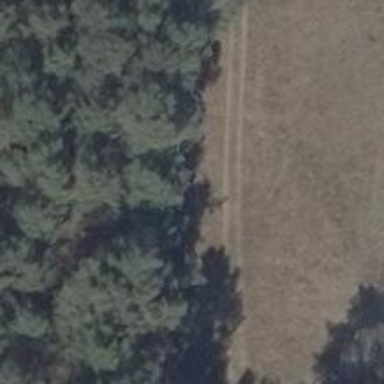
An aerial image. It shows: Track with ground surface. The track is Grade 4.